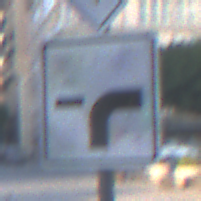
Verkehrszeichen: VerlaufVorfahrtsstrasse9
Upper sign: Vorfahrtsstrasse
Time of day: SunriseSunset
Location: Outdoor (Urban)
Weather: PartlyCloudy
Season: NotSpecified
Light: Natural